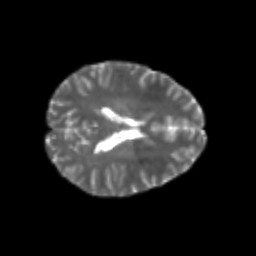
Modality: T2w
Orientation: axial
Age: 24
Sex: female
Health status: healthy
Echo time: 0.074 s